An envelope spectrum derived from a bearing vibration measurement is shown; the reference markers locate BPFO, BPFI, BSF and FTF for this bearing geometry and shaft speed. What is the most likely bearing condition (normal, inner_race, outer_race, ball)?
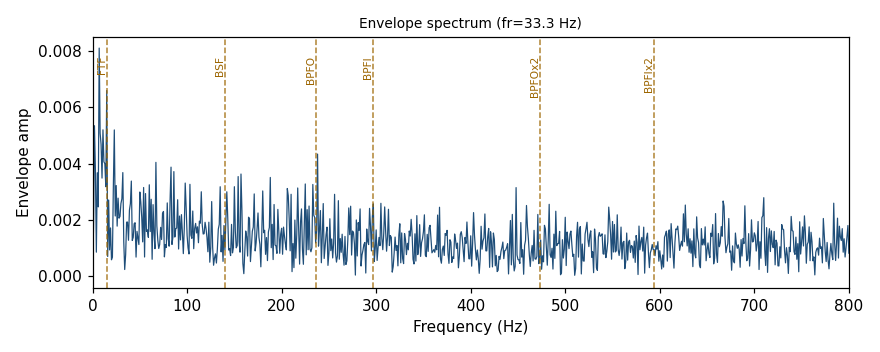
Answer: normal